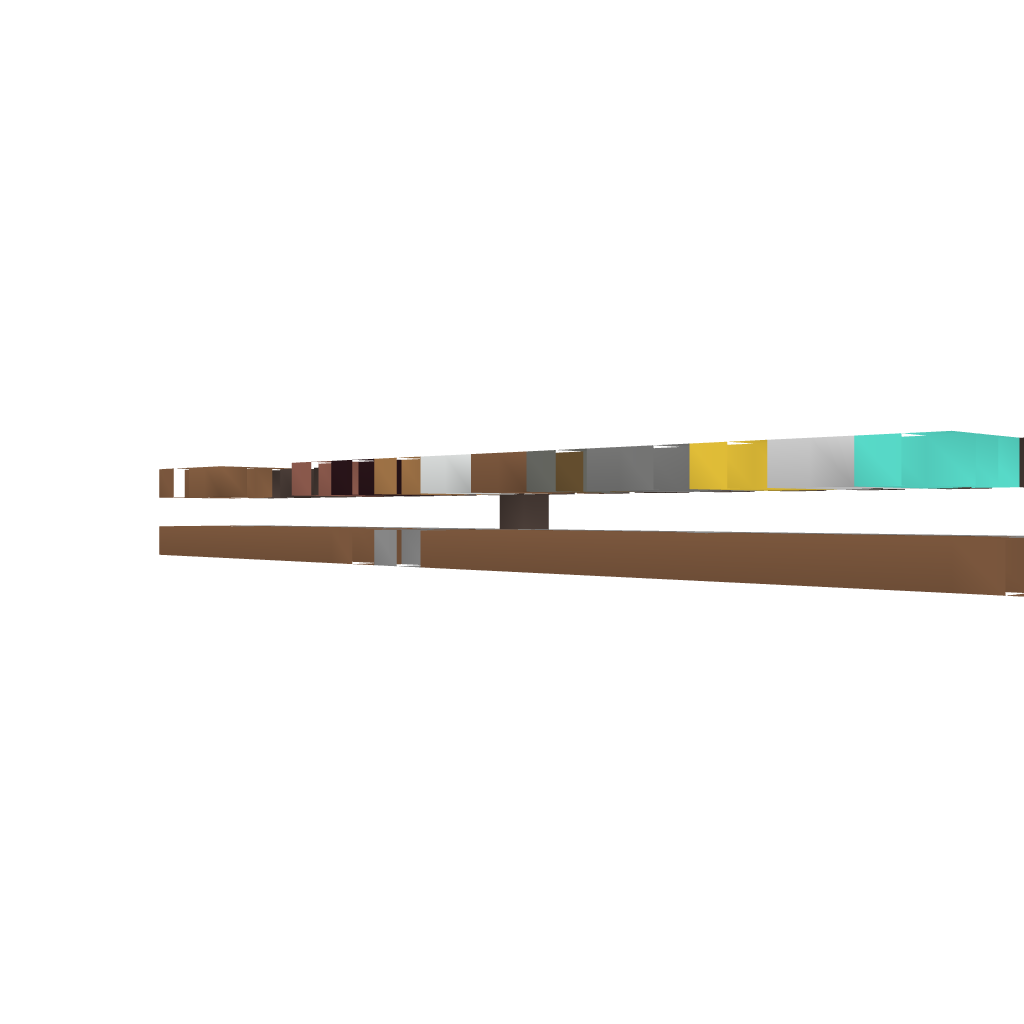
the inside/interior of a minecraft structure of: Resorces Giver